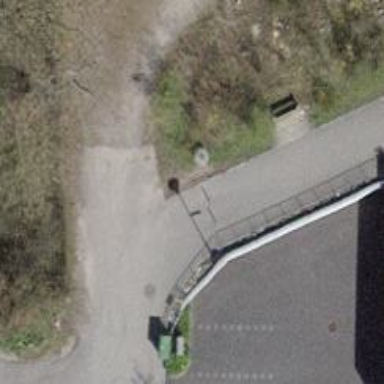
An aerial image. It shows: Bollard.